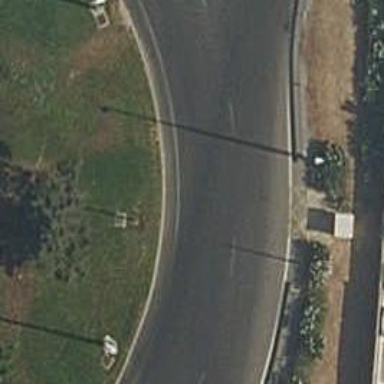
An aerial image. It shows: Tertiary road with asphalt surface leading to roundabout.